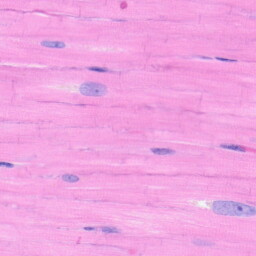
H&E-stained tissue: Heart